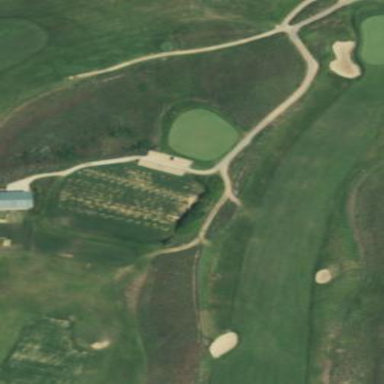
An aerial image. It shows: Golf tee on grassy land.